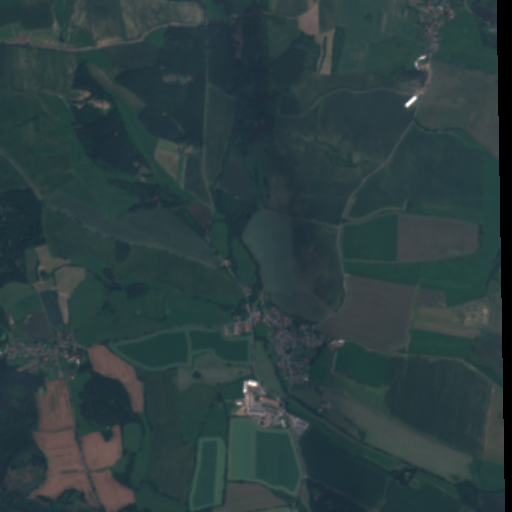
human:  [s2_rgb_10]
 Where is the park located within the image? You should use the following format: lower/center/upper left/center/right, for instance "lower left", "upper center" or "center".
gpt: The park is located in the lower left of the image.
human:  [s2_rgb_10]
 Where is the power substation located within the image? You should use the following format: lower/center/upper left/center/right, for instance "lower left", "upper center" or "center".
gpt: The power substation is located in the lower center of the image.
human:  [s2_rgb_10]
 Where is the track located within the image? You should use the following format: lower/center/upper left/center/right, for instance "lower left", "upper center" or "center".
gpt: There is no track in the image.